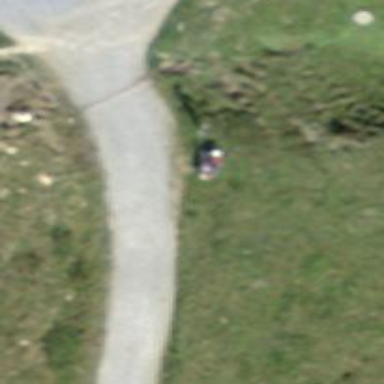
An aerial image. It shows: Bench.